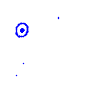
Particle: electron